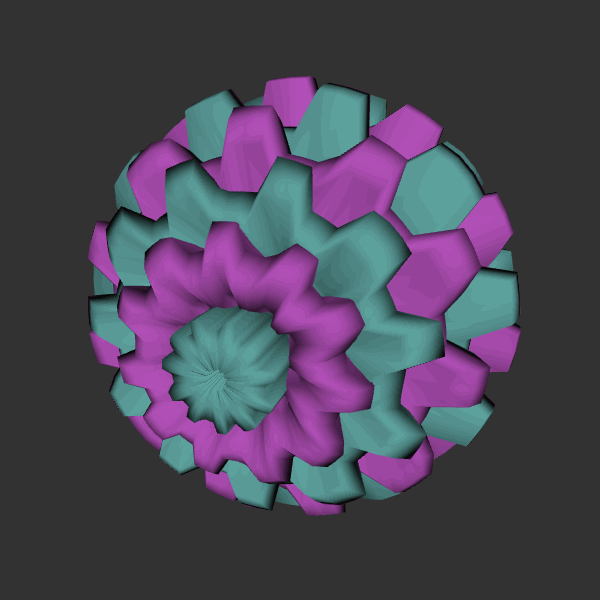
Background: dark